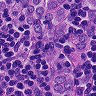
Metastatic tissue present: yes